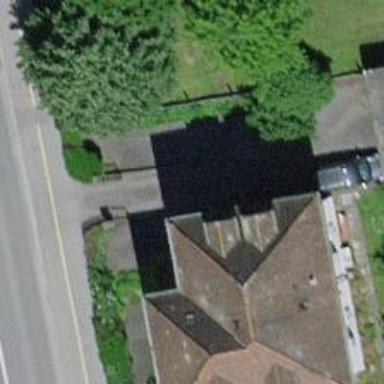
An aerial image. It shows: Detached building with hipped roof.